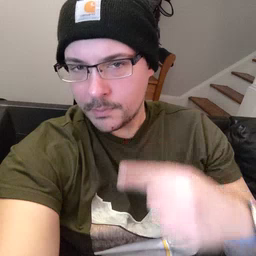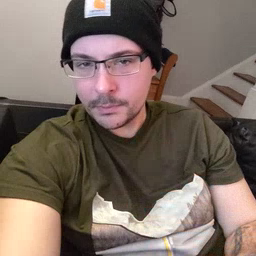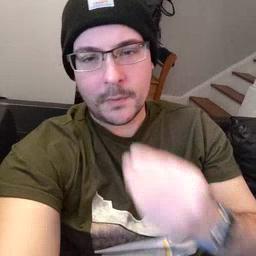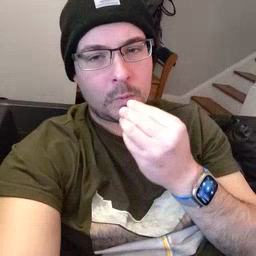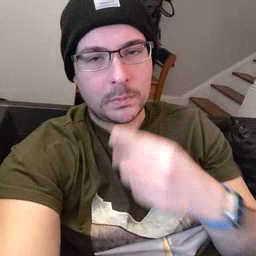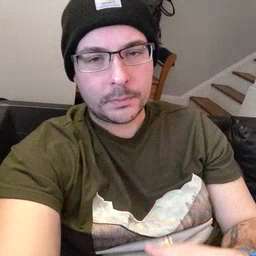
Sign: food